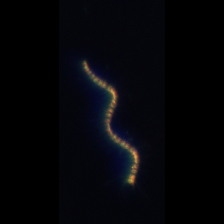
Taxon: Chaetoceros
Group: Diatoms